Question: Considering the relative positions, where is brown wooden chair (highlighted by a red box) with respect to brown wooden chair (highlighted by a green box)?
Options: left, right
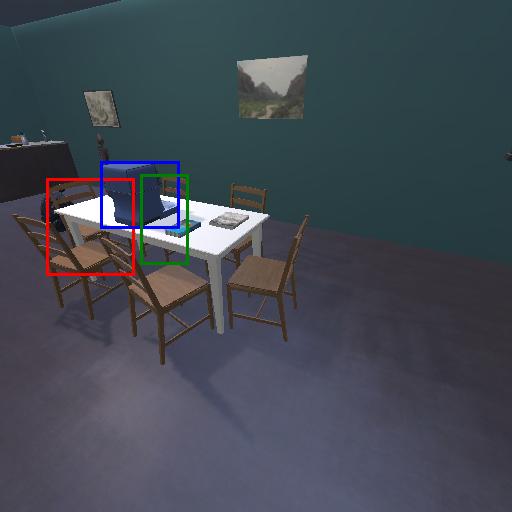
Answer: left